Question: I'm making a tab bar where pressing the appropriate tab button (like the web browsers) shows the appropriate elements by changing the visibility property of each of the elements. But the elements do not appear right under the bar, they appear shifted down if it isn't the first button. This is because visibility doesn't affect layout and the items are written one after another. I want them to all appear at the top. I can't remove them because they have javascript properties, and i cant position absolute them without them not being able to fill their container with w/h 100%. How would you do this
HTML
'''
<tab-view id="tabView">
<tab-bar></tab-bar>
<tab-content>
<!-- First tab-content will show on page load -->
<tab-item data-title="Meat Pizzas">
<circular-view id="exampleView" data-object-class="exampleObject" data-autoloop-interval="1000 ">
<circular-object data-icon="Resources/ExamplePizza.png">0</circular-object>
<circular-object data-icon="Resources/ExamplePizza.png">1</circular-object>
<circular-object data-icon="Resources/ExamplePizza.png">2</circular-object>
<circular-object data-icon="Resources/ExamplePizza.png">3</circular-object>
<circular-object data-icon="Resources/ExamplePizza.png">4</circular-object>
<circular-object data-icon="Resources/ExamplePizza.png">5</circular-object>
<circular-object data-icon="Resources/ExamplePizza.png">6</circular-object>
<circular-object data-icon="Resources/ExamplePizza.png">7</circular-object>
<circular-object data-icon="Resources/ExamplePizza.png">8</circular-object>
<circular-object data-icon="Resources/ExamplePizza.png">9</circular-object>
<circular-object data-icon="Resources/ExamplePizza.png">10</circular-object>
<!-- Last object in the list is the
first to be featured on page load -->
</circular-view>
</tab-item>
<tab-item data-title="Second Thing">
<div style="width:100%; height:100%; background-color:gray;">
hi
</div>
</tab-item>
<tab-item data-title="Third Thing">
<div style="width:100%; height:100%; background-color:gray;">
hi
</div>
</tab-item>
</tab-content>
</tab-view>
'''
Button press
'''
tabViewToBe.tabButtonPressed = function (title) {
//Deselect all except one that was clicked and show the right item
for (var a in tabViewToBe.bar.buttons) {
var wasClicked = $(tabViewToBe.bar.buttons[a]).html() == title,
b = tabViewToBe.bar.buttons[a];
if (wasClicked === false) {
b.deselect();
$(tabViewToBe.items[a]).css("display", "none"); //Used to be visibility, I was messing around with stuff
} else {
b.select();
$(tabViewToBe.items[a]).css("display", "block");
}
}
};
'''
More detail:
Sorry, the problem here is that with display, I will have one of the tab-item animating depending on its size. But when 'display: none' it cant get the size so when I move back all the objects are in the upper left. I can't remove the objects, and I can't just use visibility
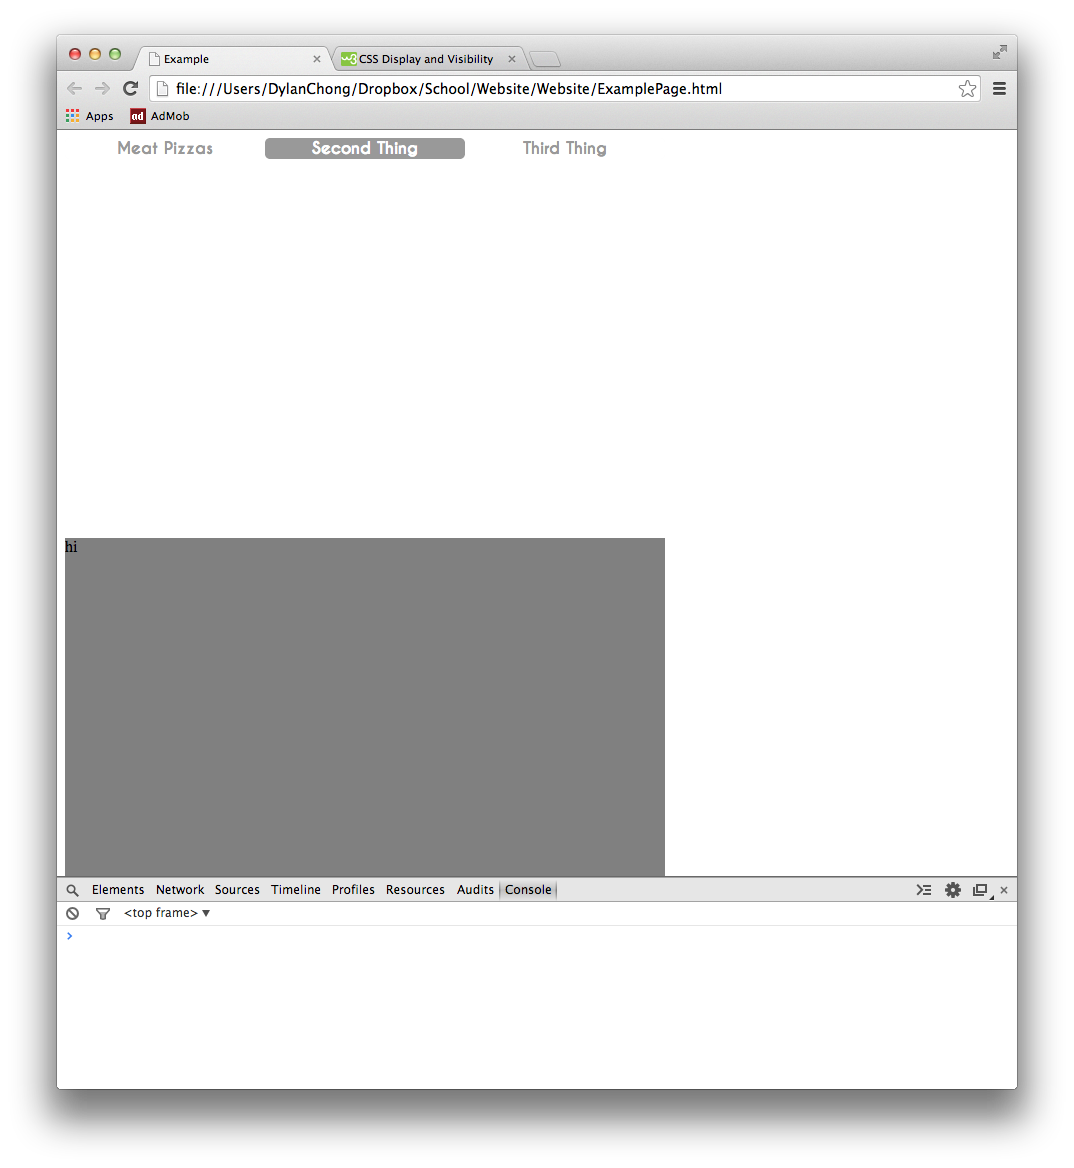
Answer: I fixed it by using position relative and having negative values for the 2nd, 3rd, etc item to move it to the right place.